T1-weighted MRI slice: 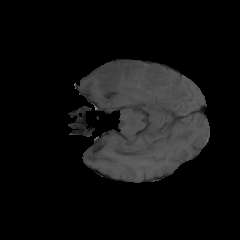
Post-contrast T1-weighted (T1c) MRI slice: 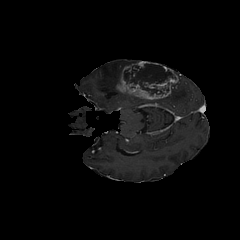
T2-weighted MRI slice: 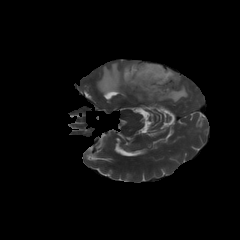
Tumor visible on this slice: yes